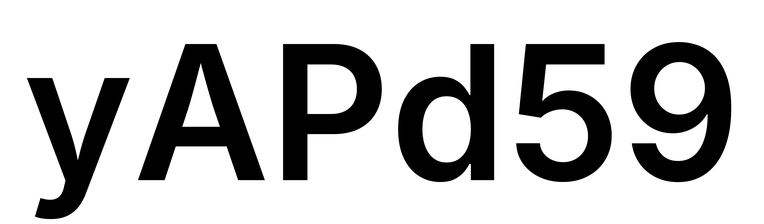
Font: Inter_SemiBold